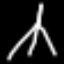
Label: The Eiffel Tower